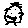
Label: smiley face